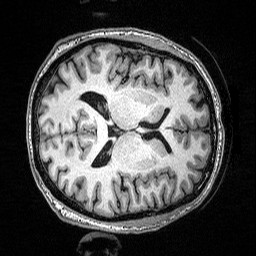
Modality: T1w
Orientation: axial
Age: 48
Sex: male
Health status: healthy
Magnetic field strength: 3 T
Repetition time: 2.53 s
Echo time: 0.00331 s